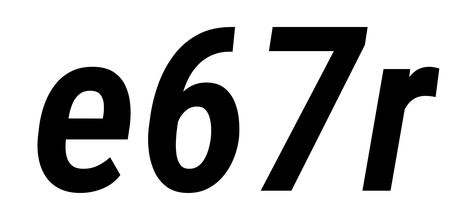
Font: Roboto-Italic_Condensed_SemiBold_Italic